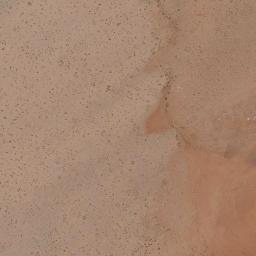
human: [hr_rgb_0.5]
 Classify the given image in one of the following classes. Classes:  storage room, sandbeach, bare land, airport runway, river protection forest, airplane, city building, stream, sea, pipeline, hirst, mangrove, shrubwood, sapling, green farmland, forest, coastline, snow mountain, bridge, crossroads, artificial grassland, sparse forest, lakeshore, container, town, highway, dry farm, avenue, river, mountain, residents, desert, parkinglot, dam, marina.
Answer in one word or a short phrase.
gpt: desert